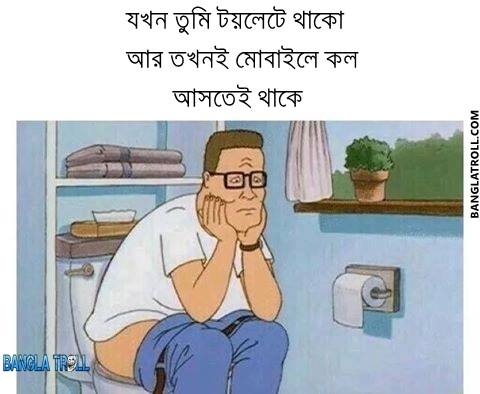
Text: যখন তুমি টয়লেটে থাকো আর তখনই মোবাইলে কল আসতেই থাকে
Label: Non Hate